Question: In Xcode, when you are setting a keyboard shortcut, there is a nice control that helps you out:

I feel like I could reproduce it by extending a 'NSTextField', but I also feel like it may be something someone else has done before. I've done some searching but have not been able to come up with anything.
Does anyone happen to know where I may find a similar component, or possibly have any suggestions should I attempt it myself?
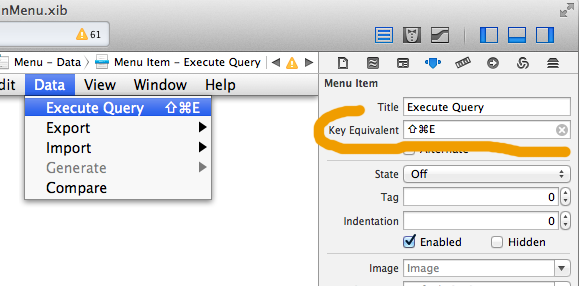
Answer: Thanks to <URL>. Basically what I was looking for.